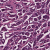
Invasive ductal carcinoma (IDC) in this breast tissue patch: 1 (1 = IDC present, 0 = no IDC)